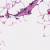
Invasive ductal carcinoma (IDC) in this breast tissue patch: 1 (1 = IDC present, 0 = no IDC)